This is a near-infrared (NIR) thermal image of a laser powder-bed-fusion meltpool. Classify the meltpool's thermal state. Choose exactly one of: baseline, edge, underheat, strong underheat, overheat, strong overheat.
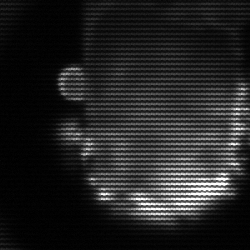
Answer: baseline